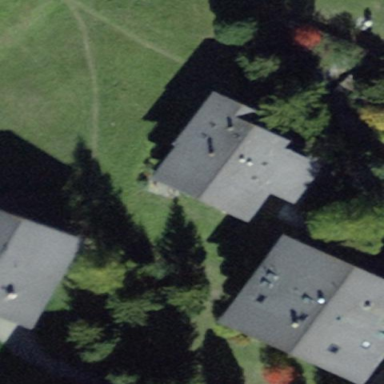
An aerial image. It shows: Apartment house.